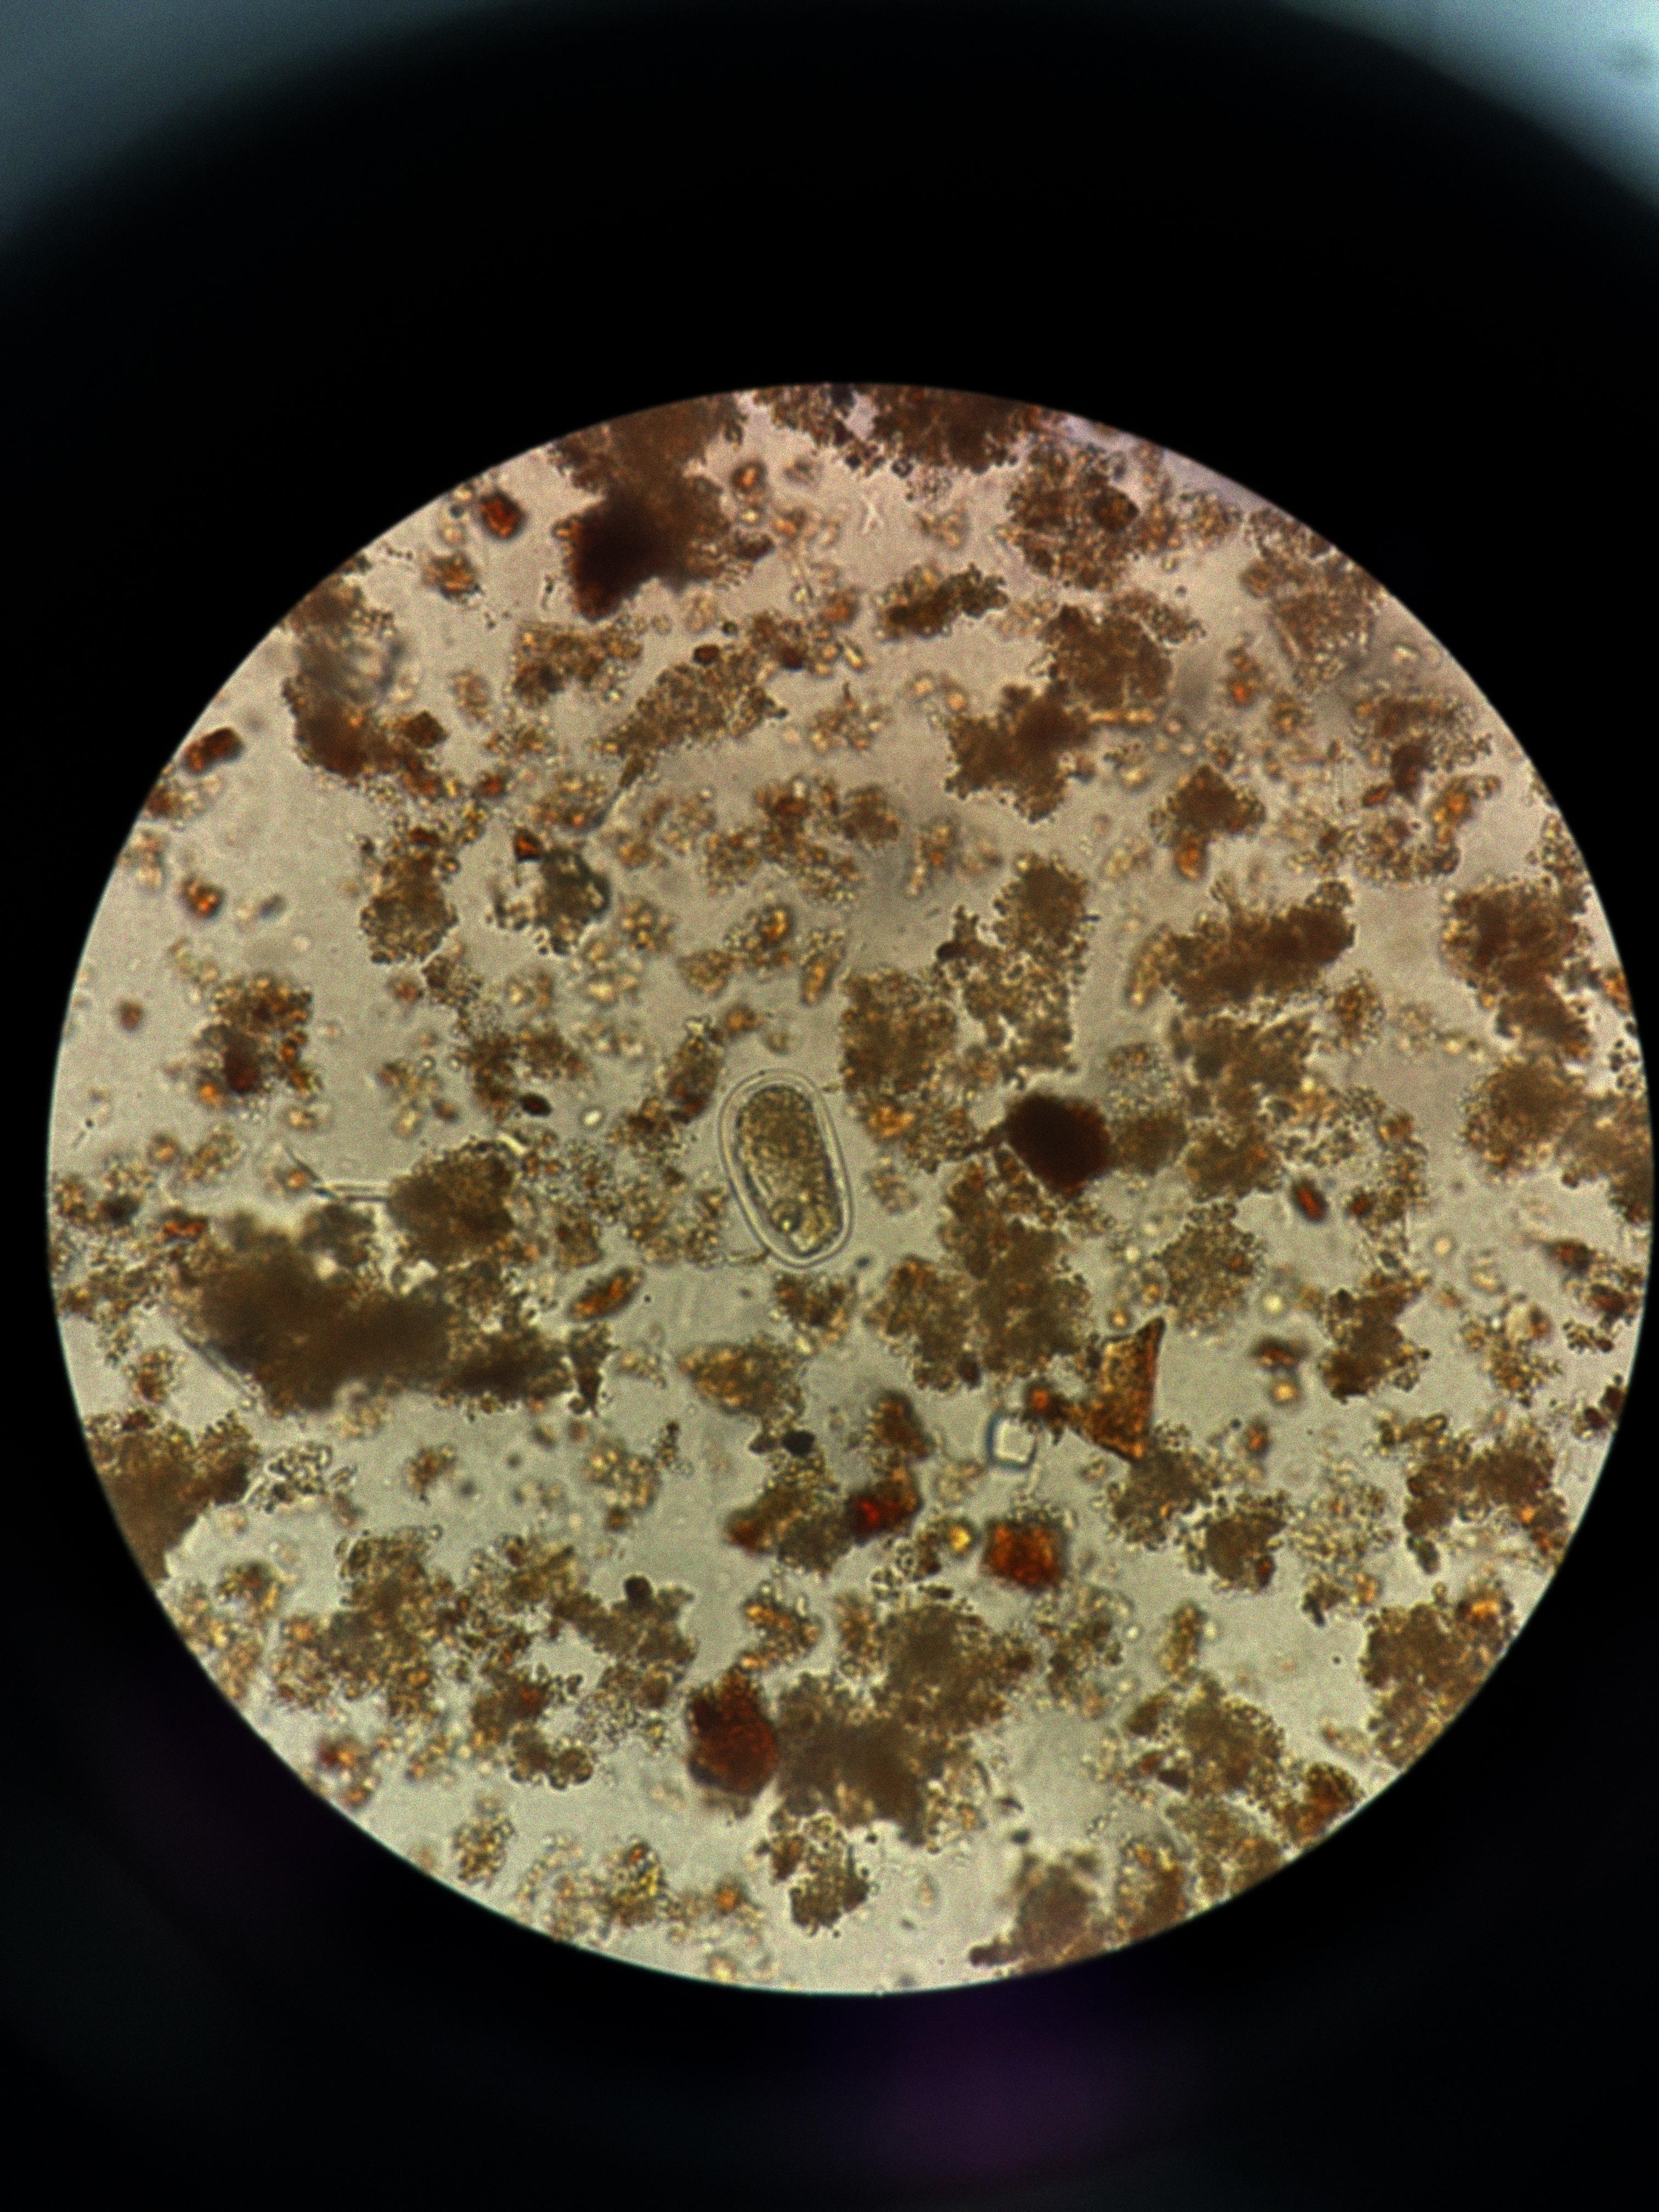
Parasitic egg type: Hookworm egg